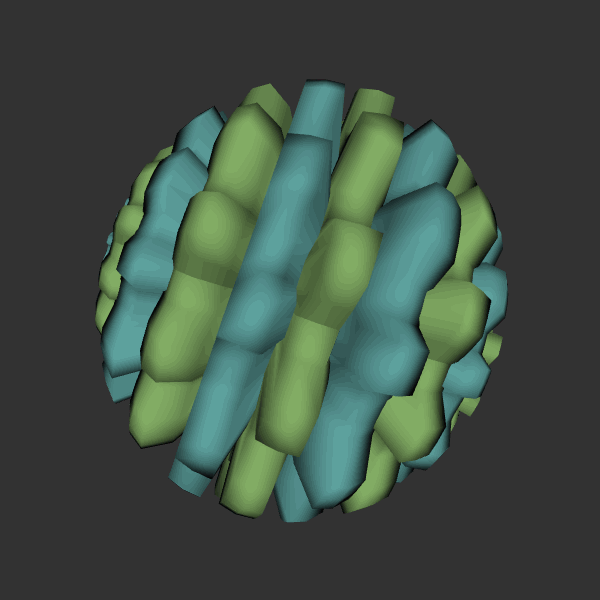
Background: dark